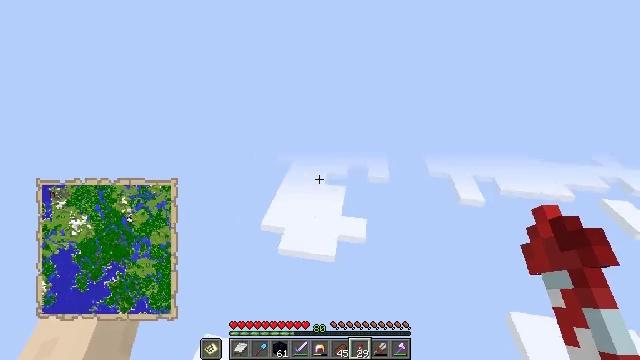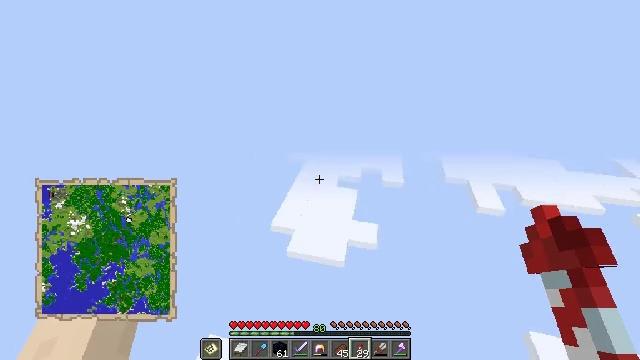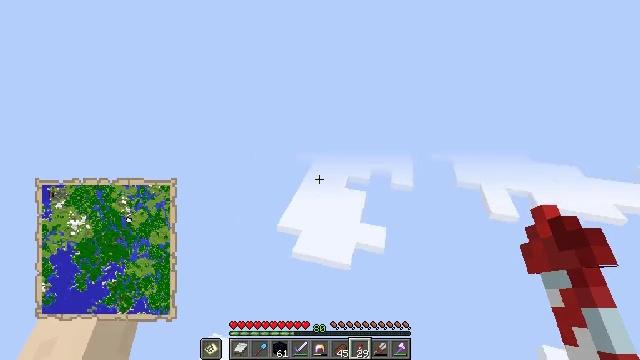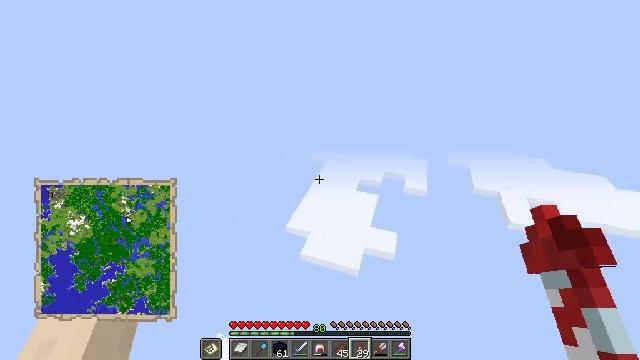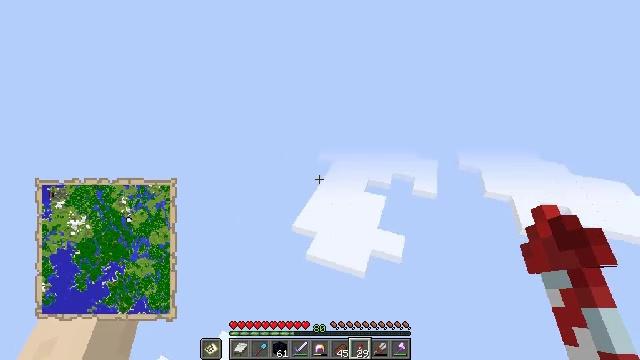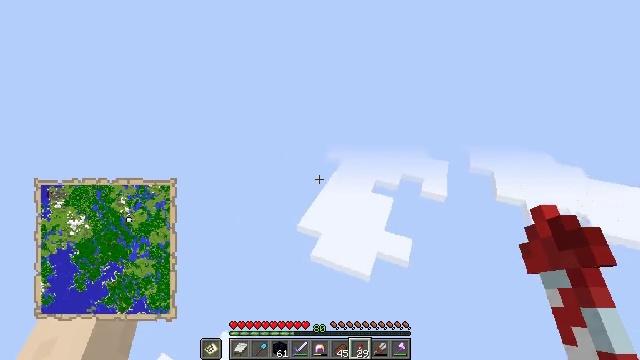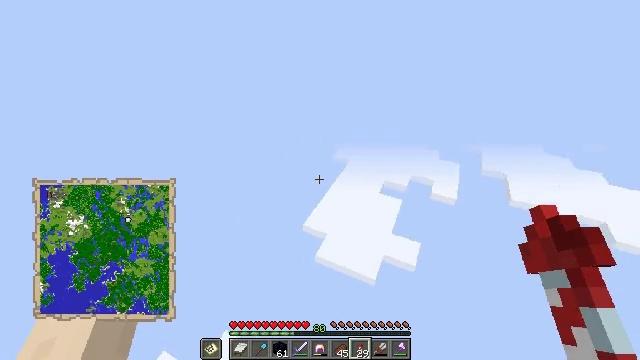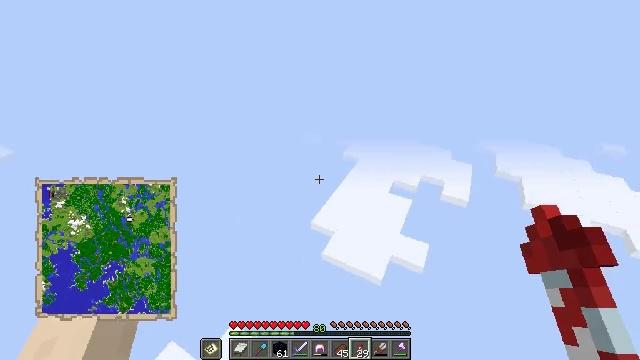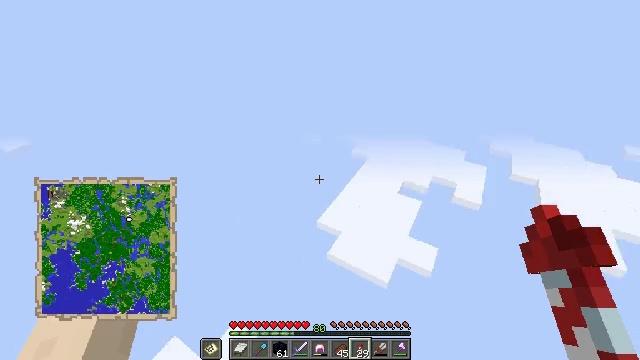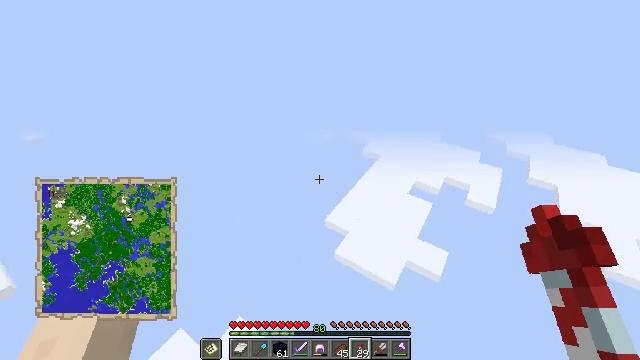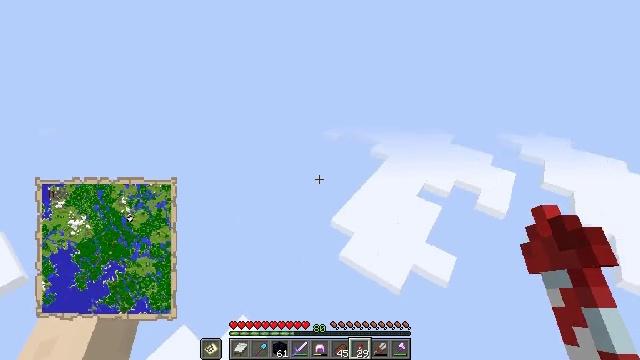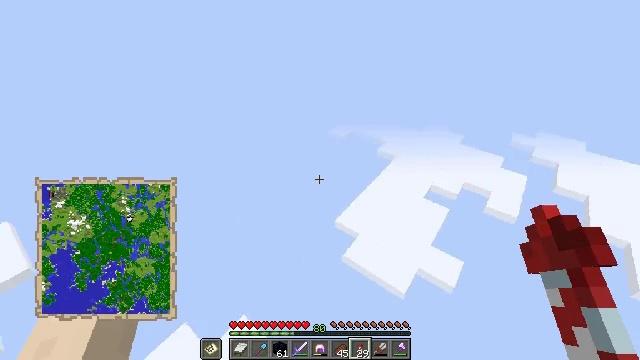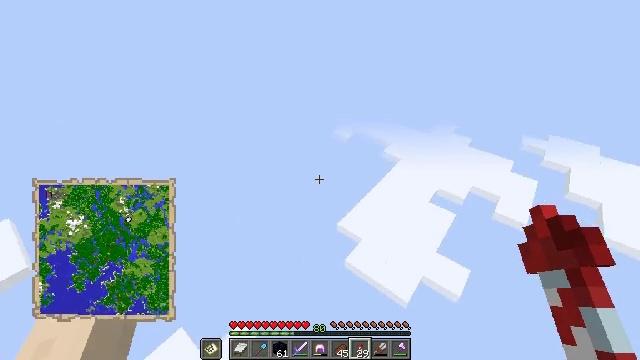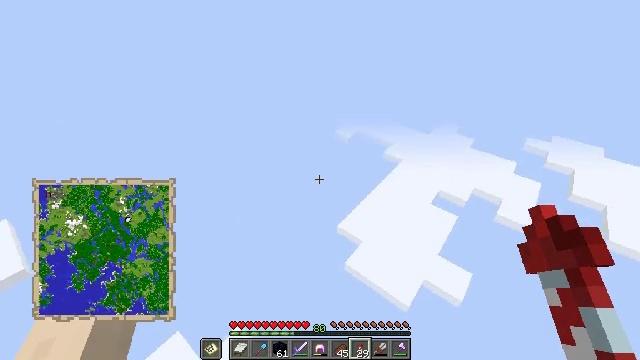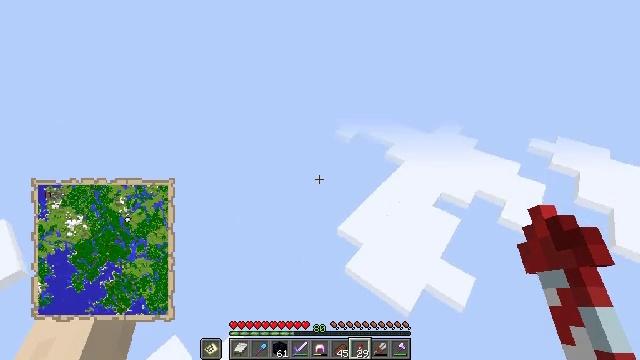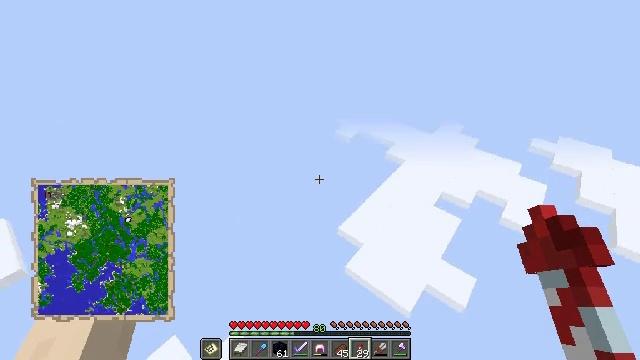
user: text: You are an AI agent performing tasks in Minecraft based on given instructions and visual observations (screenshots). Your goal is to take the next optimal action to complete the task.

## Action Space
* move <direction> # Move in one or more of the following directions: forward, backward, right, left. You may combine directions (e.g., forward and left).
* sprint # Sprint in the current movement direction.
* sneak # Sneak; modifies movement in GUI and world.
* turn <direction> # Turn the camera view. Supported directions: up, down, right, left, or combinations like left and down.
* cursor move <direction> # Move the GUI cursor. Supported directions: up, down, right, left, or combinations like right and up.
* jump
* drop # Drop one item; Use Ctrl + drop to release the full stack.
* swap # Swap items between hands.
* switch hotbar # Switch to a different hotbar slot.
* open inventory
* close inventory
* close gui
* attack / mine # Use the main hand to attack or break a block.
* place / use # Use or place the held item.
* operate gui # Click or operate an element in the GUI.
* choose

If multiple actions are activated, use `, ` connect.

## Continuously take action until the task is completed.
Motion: motion action
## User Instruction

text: Attack the bell to remove it.
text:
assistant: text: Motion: turn left
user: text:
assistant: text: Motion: turn left
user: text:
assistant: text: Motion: turn left
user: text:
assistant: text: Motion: turn left
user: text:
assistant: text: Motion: turn left
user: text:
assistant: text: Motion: turn left
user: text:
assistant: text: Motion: turn left
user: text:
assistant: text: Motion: turn left
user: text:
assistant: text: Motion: turn left
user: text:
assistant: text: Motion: turn left
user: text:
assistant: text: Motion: turn left
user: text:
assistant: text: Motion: turn left
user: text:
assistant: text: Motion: no_op
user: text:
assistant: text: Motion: no_op
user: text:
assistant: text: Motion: no_op
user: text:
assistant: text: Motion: no_op
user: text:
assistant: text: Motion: no_op
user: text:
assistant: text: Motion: no_op
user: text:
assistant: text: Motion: no_op
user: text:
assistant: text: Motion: no_op
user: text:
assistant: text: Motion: no_op
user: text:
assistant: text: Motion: no_op
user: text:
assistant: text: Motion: no_op
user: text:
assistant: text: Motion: no_op
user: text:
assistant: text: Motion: no_op
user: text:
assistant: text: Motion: no_op
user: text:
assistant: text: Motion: no_op
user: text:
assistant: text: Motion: no_op
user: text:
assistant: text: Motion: no_op
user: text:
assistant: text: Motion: no_op